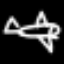
Label: airplane